Aerial crown-view tile of a tropical tree (Barro Colorado Island, Panama), acquired 20250616:
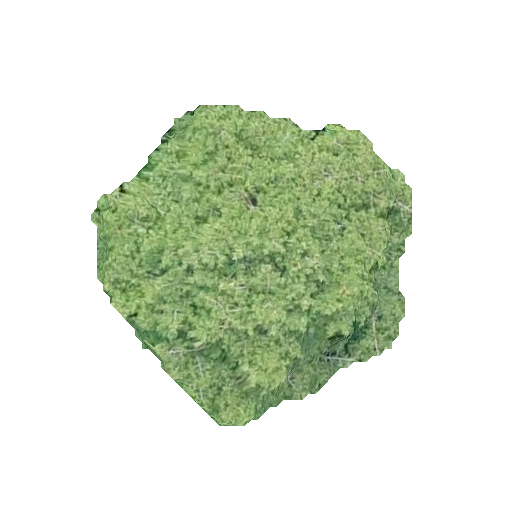
Species: Virola surinamensis
GBIF accepted scientific name: Virola surinamensis
Crown area: 106.185 m²